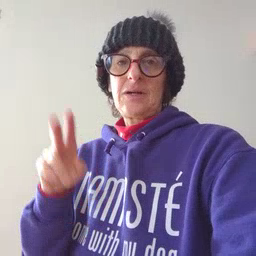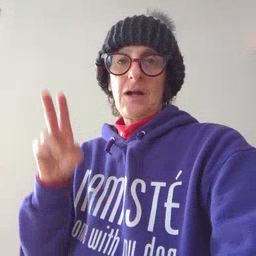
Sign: green